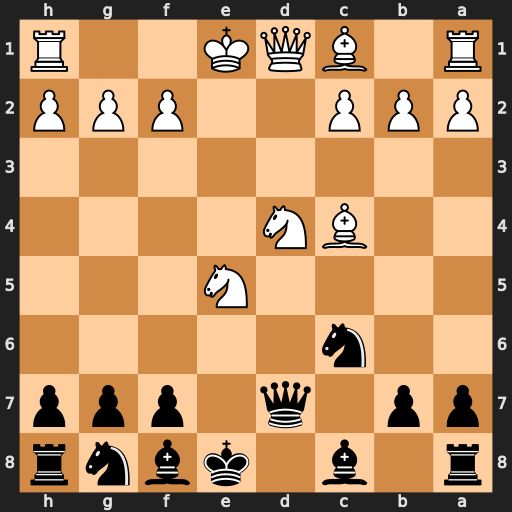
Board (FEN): r1b1kbnr/pp1q1ppp/2n5/4N3/2BN4/8/PPP2PPP/R1BQK2R
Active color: b
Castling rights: KQkq
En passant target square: -
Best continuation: Nxe5 Bb5 Nc6